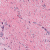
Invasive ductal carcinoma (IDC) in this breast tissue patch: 0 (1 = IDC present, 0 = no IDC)